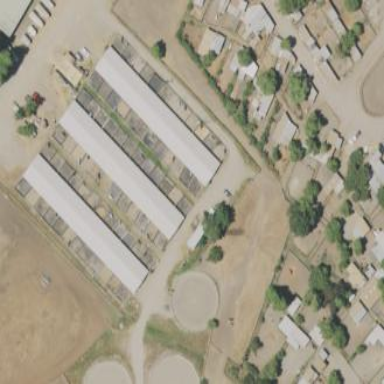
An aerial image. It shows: Stable building.